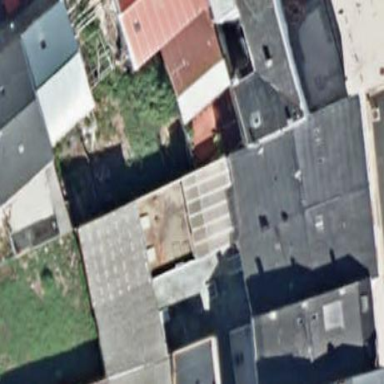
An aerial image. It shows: Warehouse.